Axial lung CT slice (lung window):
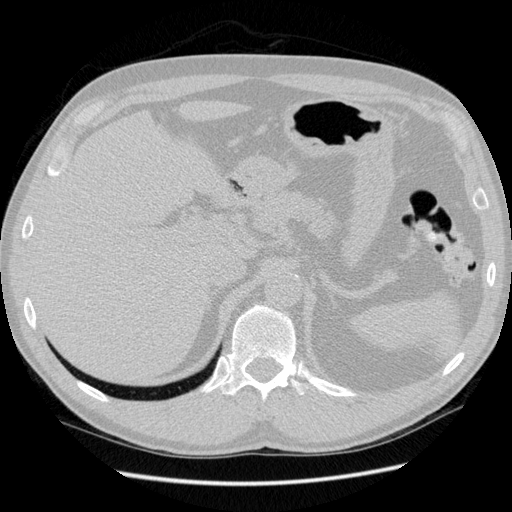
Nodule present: no